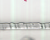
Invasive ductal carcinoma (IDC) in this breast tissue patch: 0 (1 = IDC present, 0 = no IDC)